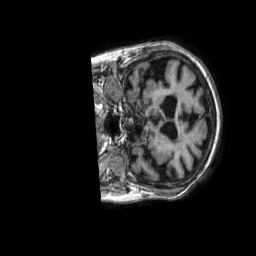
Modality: T1w
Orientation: coronal
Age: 85
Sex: female
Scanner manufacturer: philips
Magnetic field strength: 1.5 T
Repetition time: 0.007091 s
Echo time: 0.003211 s